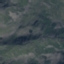
Land use / land cover class: HerbaceousVegetation